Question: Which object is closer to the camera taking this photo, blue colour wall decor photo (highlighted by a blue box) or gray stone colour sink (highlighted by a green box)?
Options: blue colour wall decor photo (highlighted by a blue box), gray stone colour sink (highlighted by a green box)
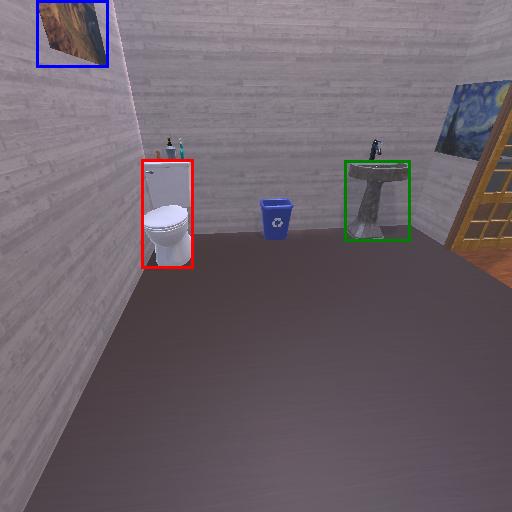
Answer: blue colour wall decor photo (highlighted by a blue box)